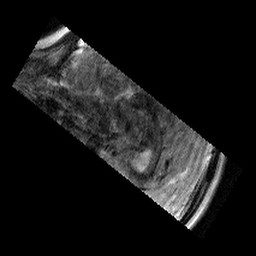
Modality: T2w
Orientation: sagittal
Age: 9
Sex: female
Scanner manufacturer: siemens
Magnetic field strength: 3 T
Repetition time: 9.23 s
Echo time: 0.067 s